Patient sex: F
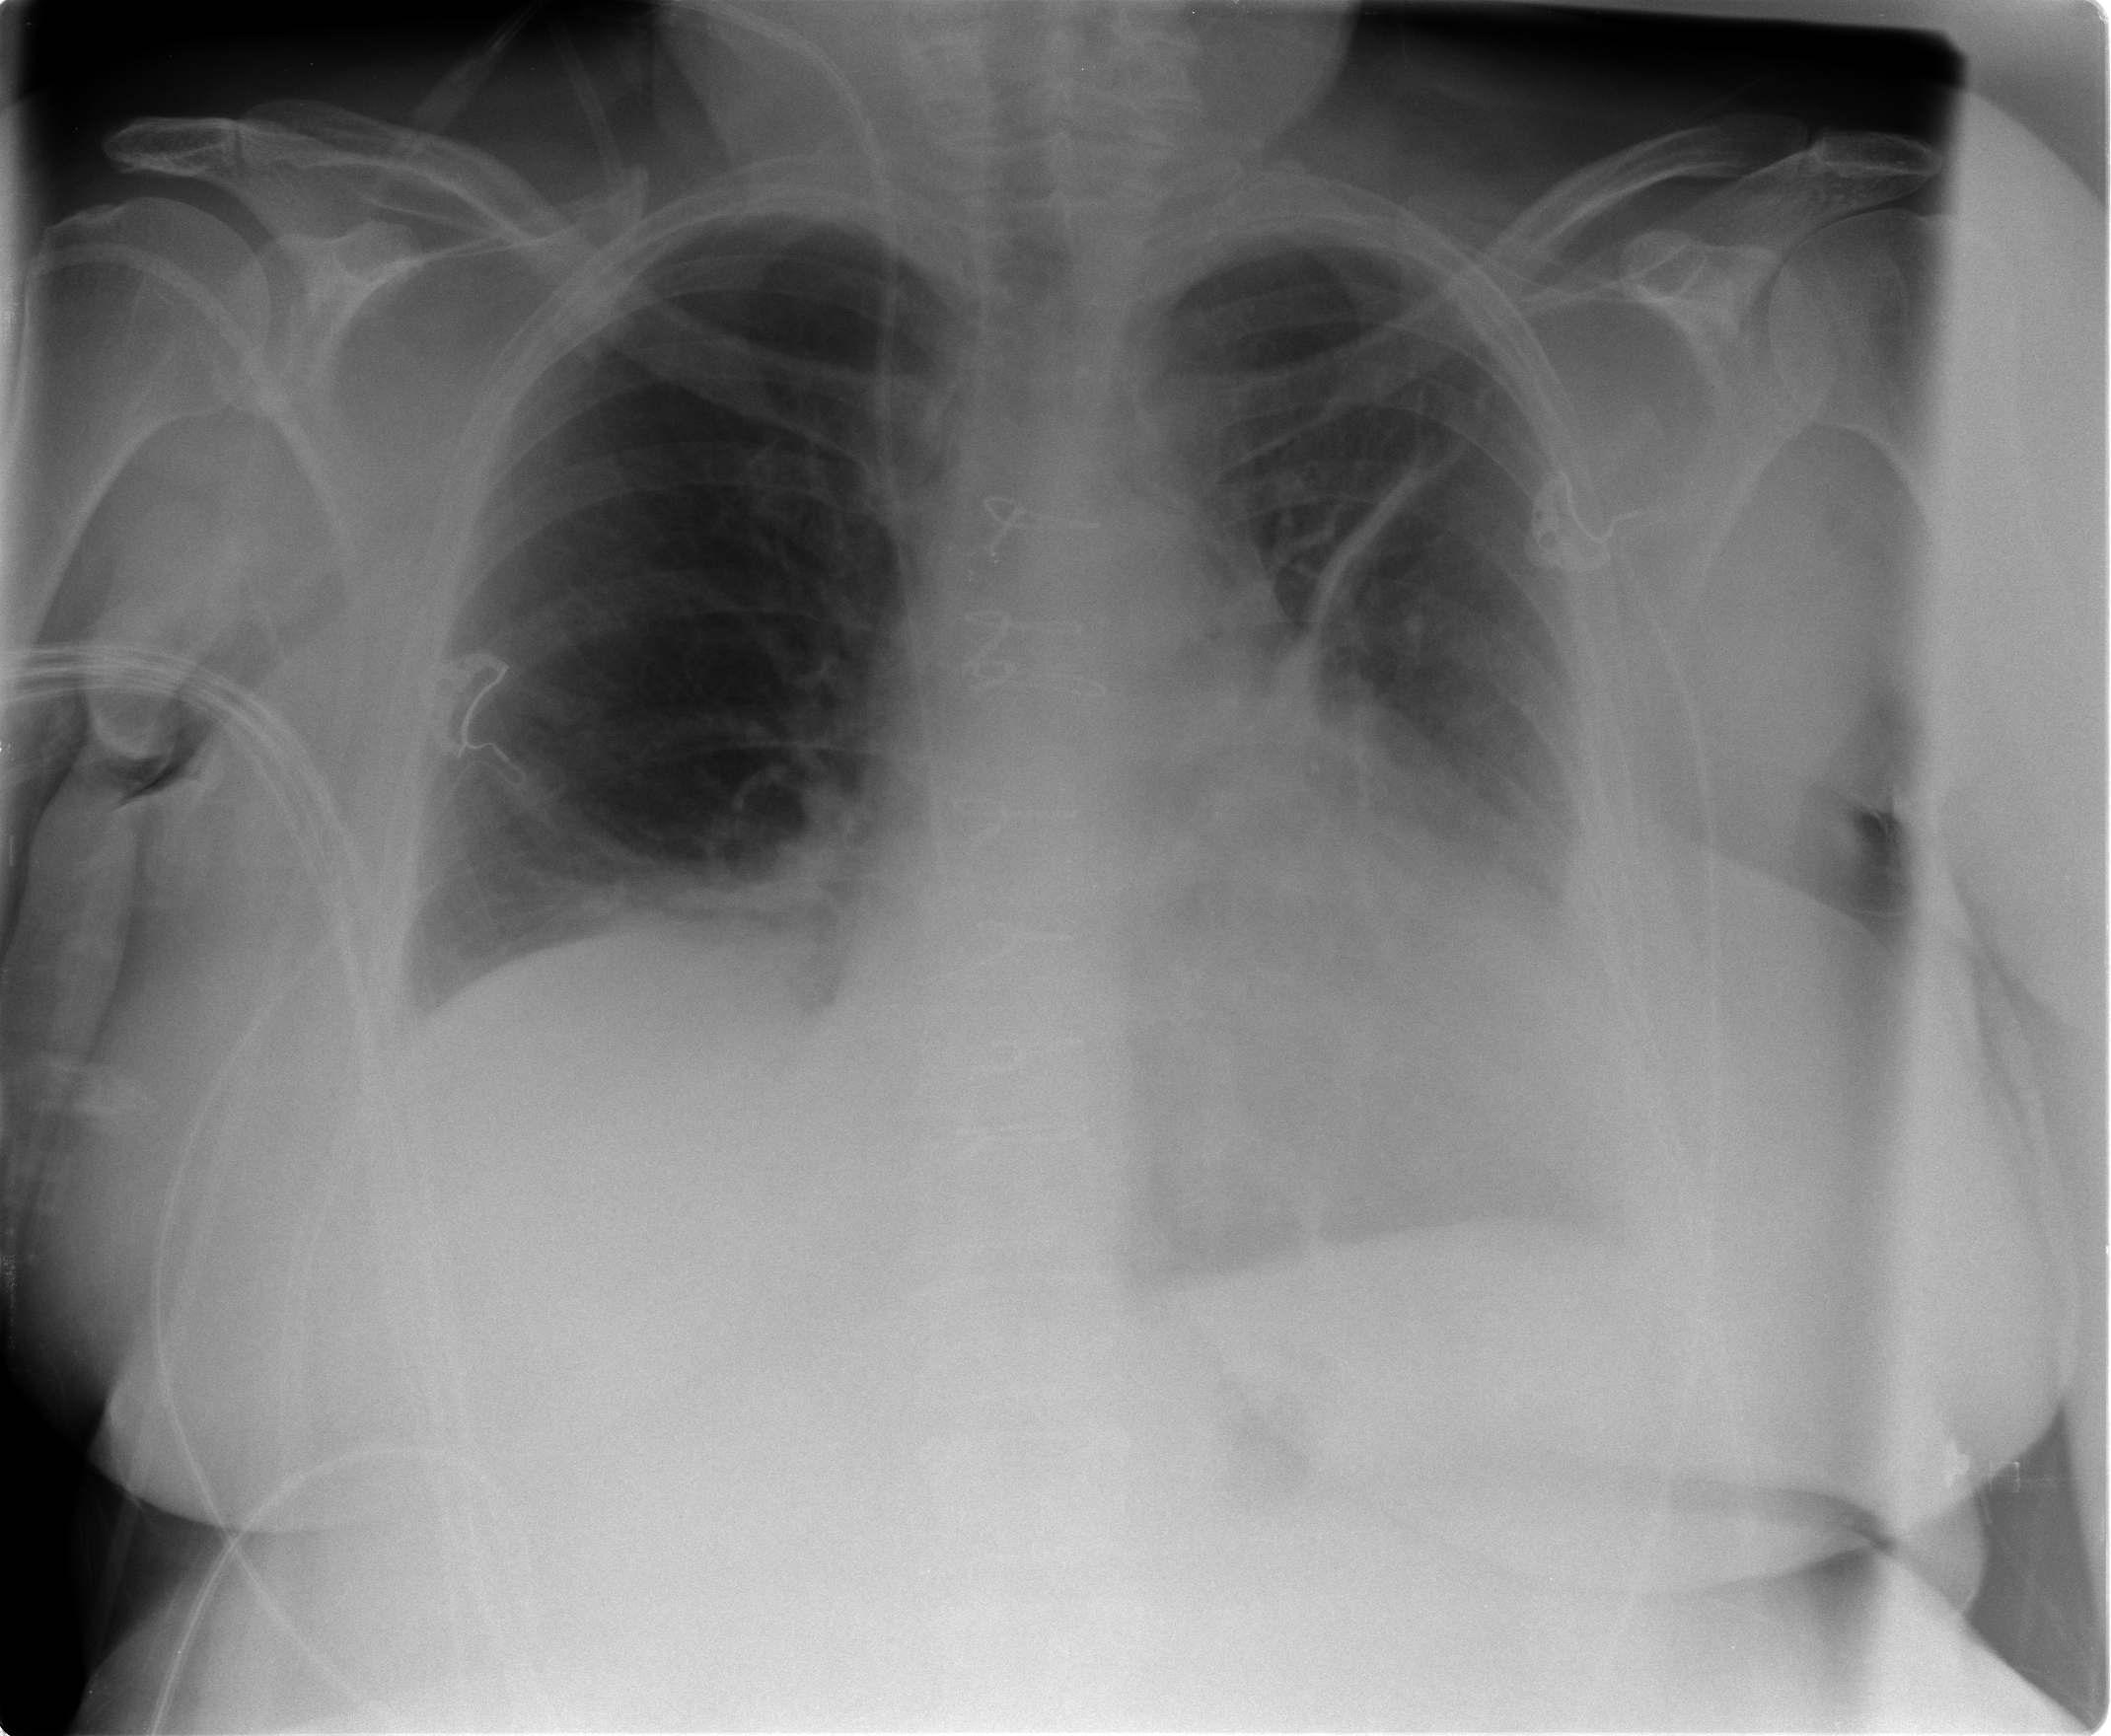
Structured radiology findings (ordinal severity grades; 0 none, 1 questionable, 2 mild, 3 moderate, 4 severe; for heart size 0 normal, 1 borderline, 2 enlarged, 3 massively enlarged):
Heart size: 2
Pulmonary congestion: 1
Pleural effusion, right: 0
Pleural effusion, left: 2
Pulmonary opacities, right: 0
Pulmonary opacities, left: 0
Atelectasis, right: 2
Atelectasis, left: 2